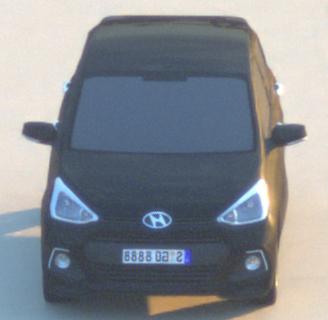
Make: Hyundai
Model: i10
Detailed model: Gen. 2
Model produced from: 2013
Model produced until: 2019
Doors: 5
Color: black
Road condition: dry road
Daytime: sunrise or sunset
Contrast: medium contrast